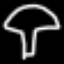
Label: mushroom